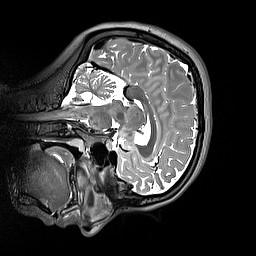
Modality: T2w
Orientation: sagittal
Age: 27
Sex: female
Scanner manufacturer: siemens
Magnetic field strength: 3 T
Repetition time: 3.2 s
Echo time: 0.412 s